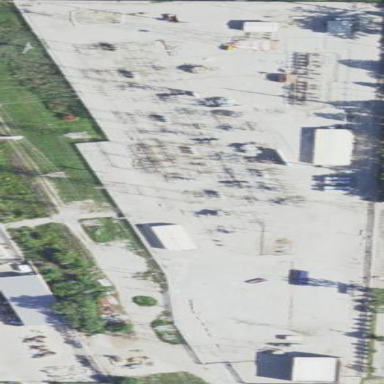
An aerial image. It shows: Outdoor power substation enclosed by fence. The substation operates at the transmission level.